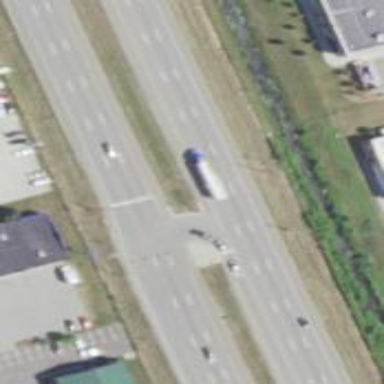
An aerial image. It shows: Trunk link highway.